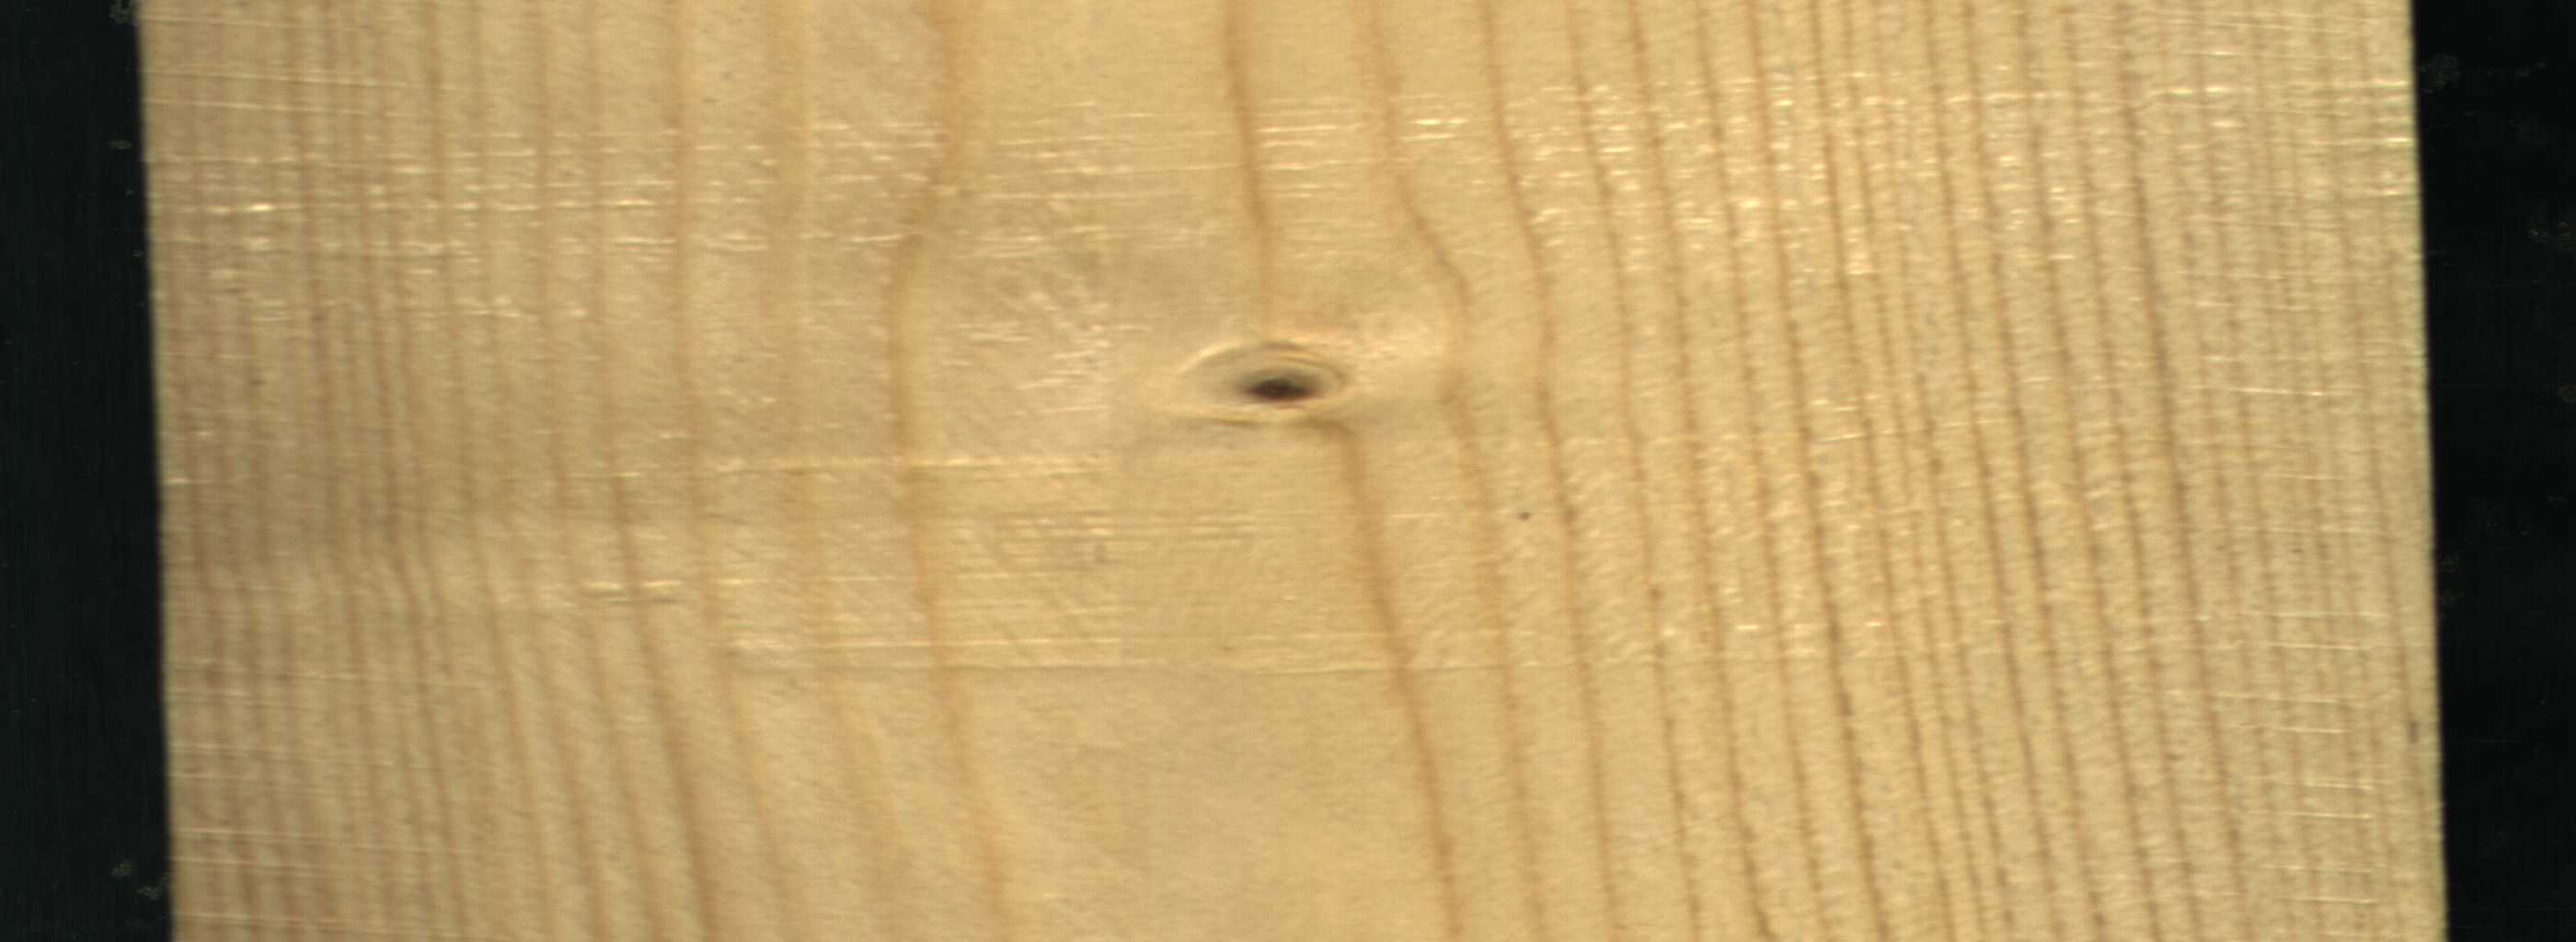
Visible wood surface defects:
Live_Knot